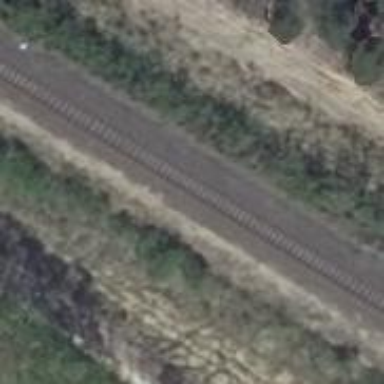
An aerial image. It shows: Solitary milestone along the railway.